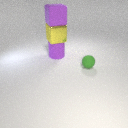
large yellow metal cube below large purple rubber cube